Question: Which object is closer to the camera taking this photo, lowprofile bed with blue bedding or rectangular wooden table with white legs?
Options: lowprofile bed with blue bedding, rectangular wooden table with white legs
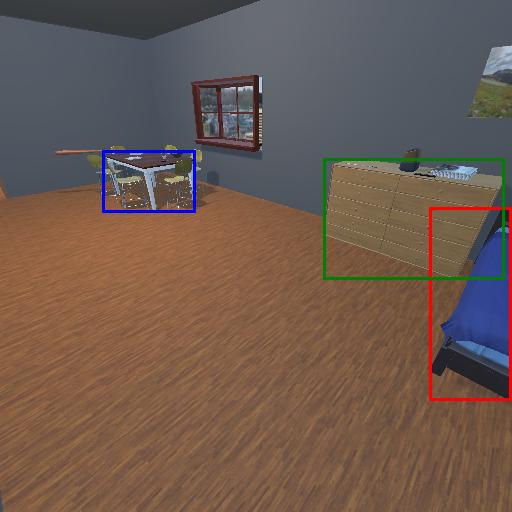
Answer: lowprofile bed with blue bedding